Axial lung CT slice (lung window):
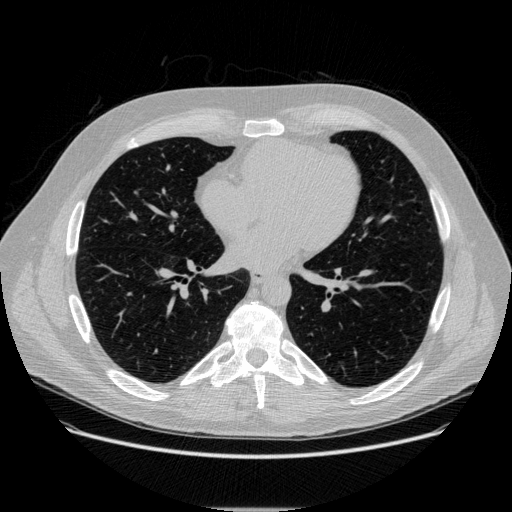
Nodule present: no